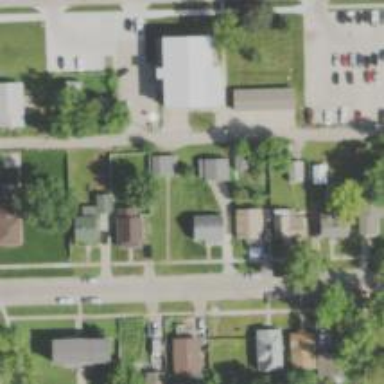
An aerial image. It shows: Alley classified as service road.